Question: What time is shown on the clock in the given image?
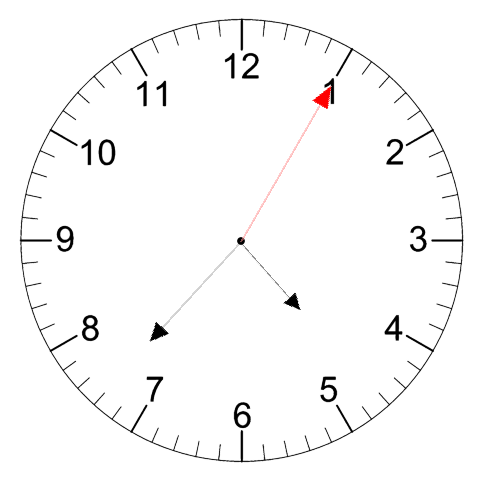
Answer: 04:37:05